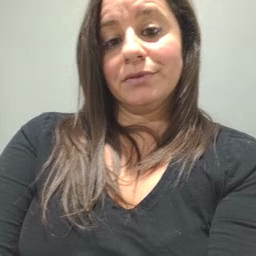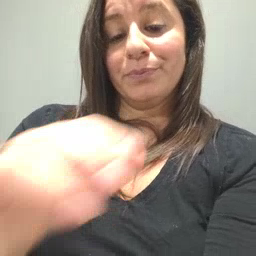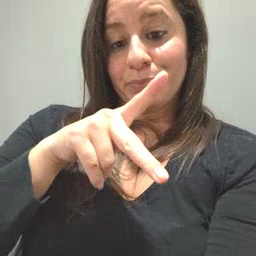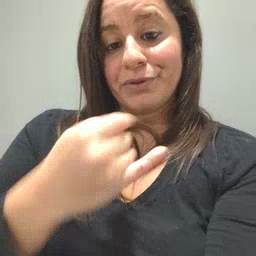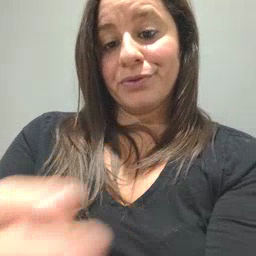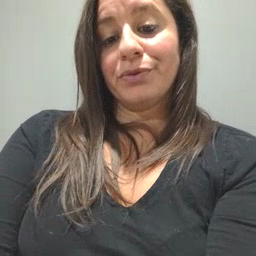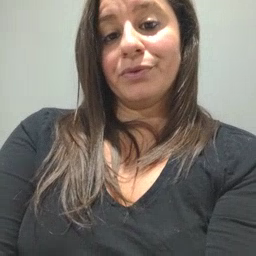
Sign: pajamas